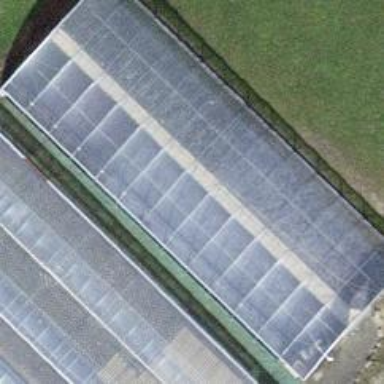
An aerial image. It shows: Greenhouse.